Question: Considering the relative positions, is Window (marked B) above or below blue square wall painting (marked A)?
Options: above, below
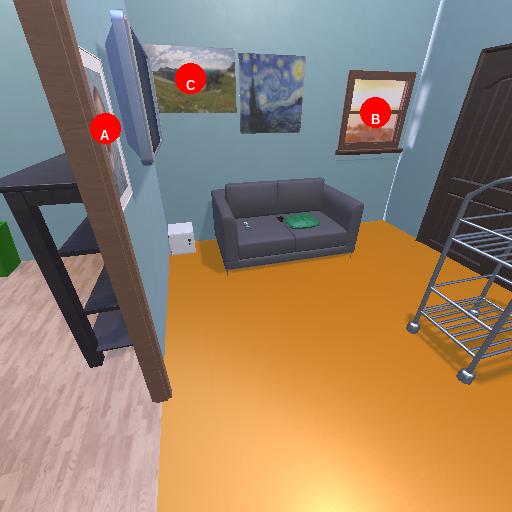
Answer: above